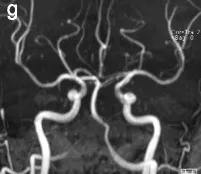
Brain stem degeneration presents in brain MRI. G; Brain MRI-angiography reveals normal intracranial vascular status without indication of stenosis.
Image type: radiology (mri)